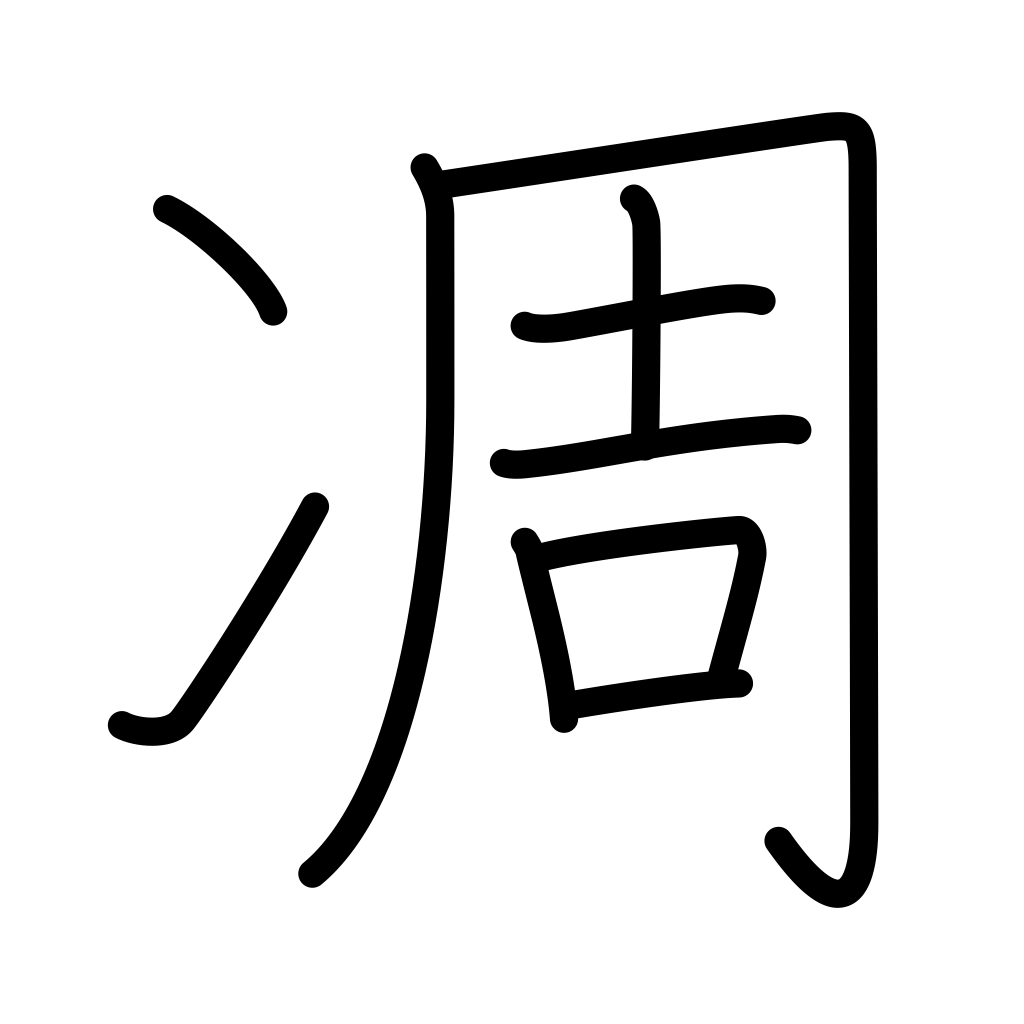
Meaning: wither, droop, lame